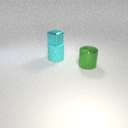
large cyan rubber cylinder to the left of large green metal cylinder